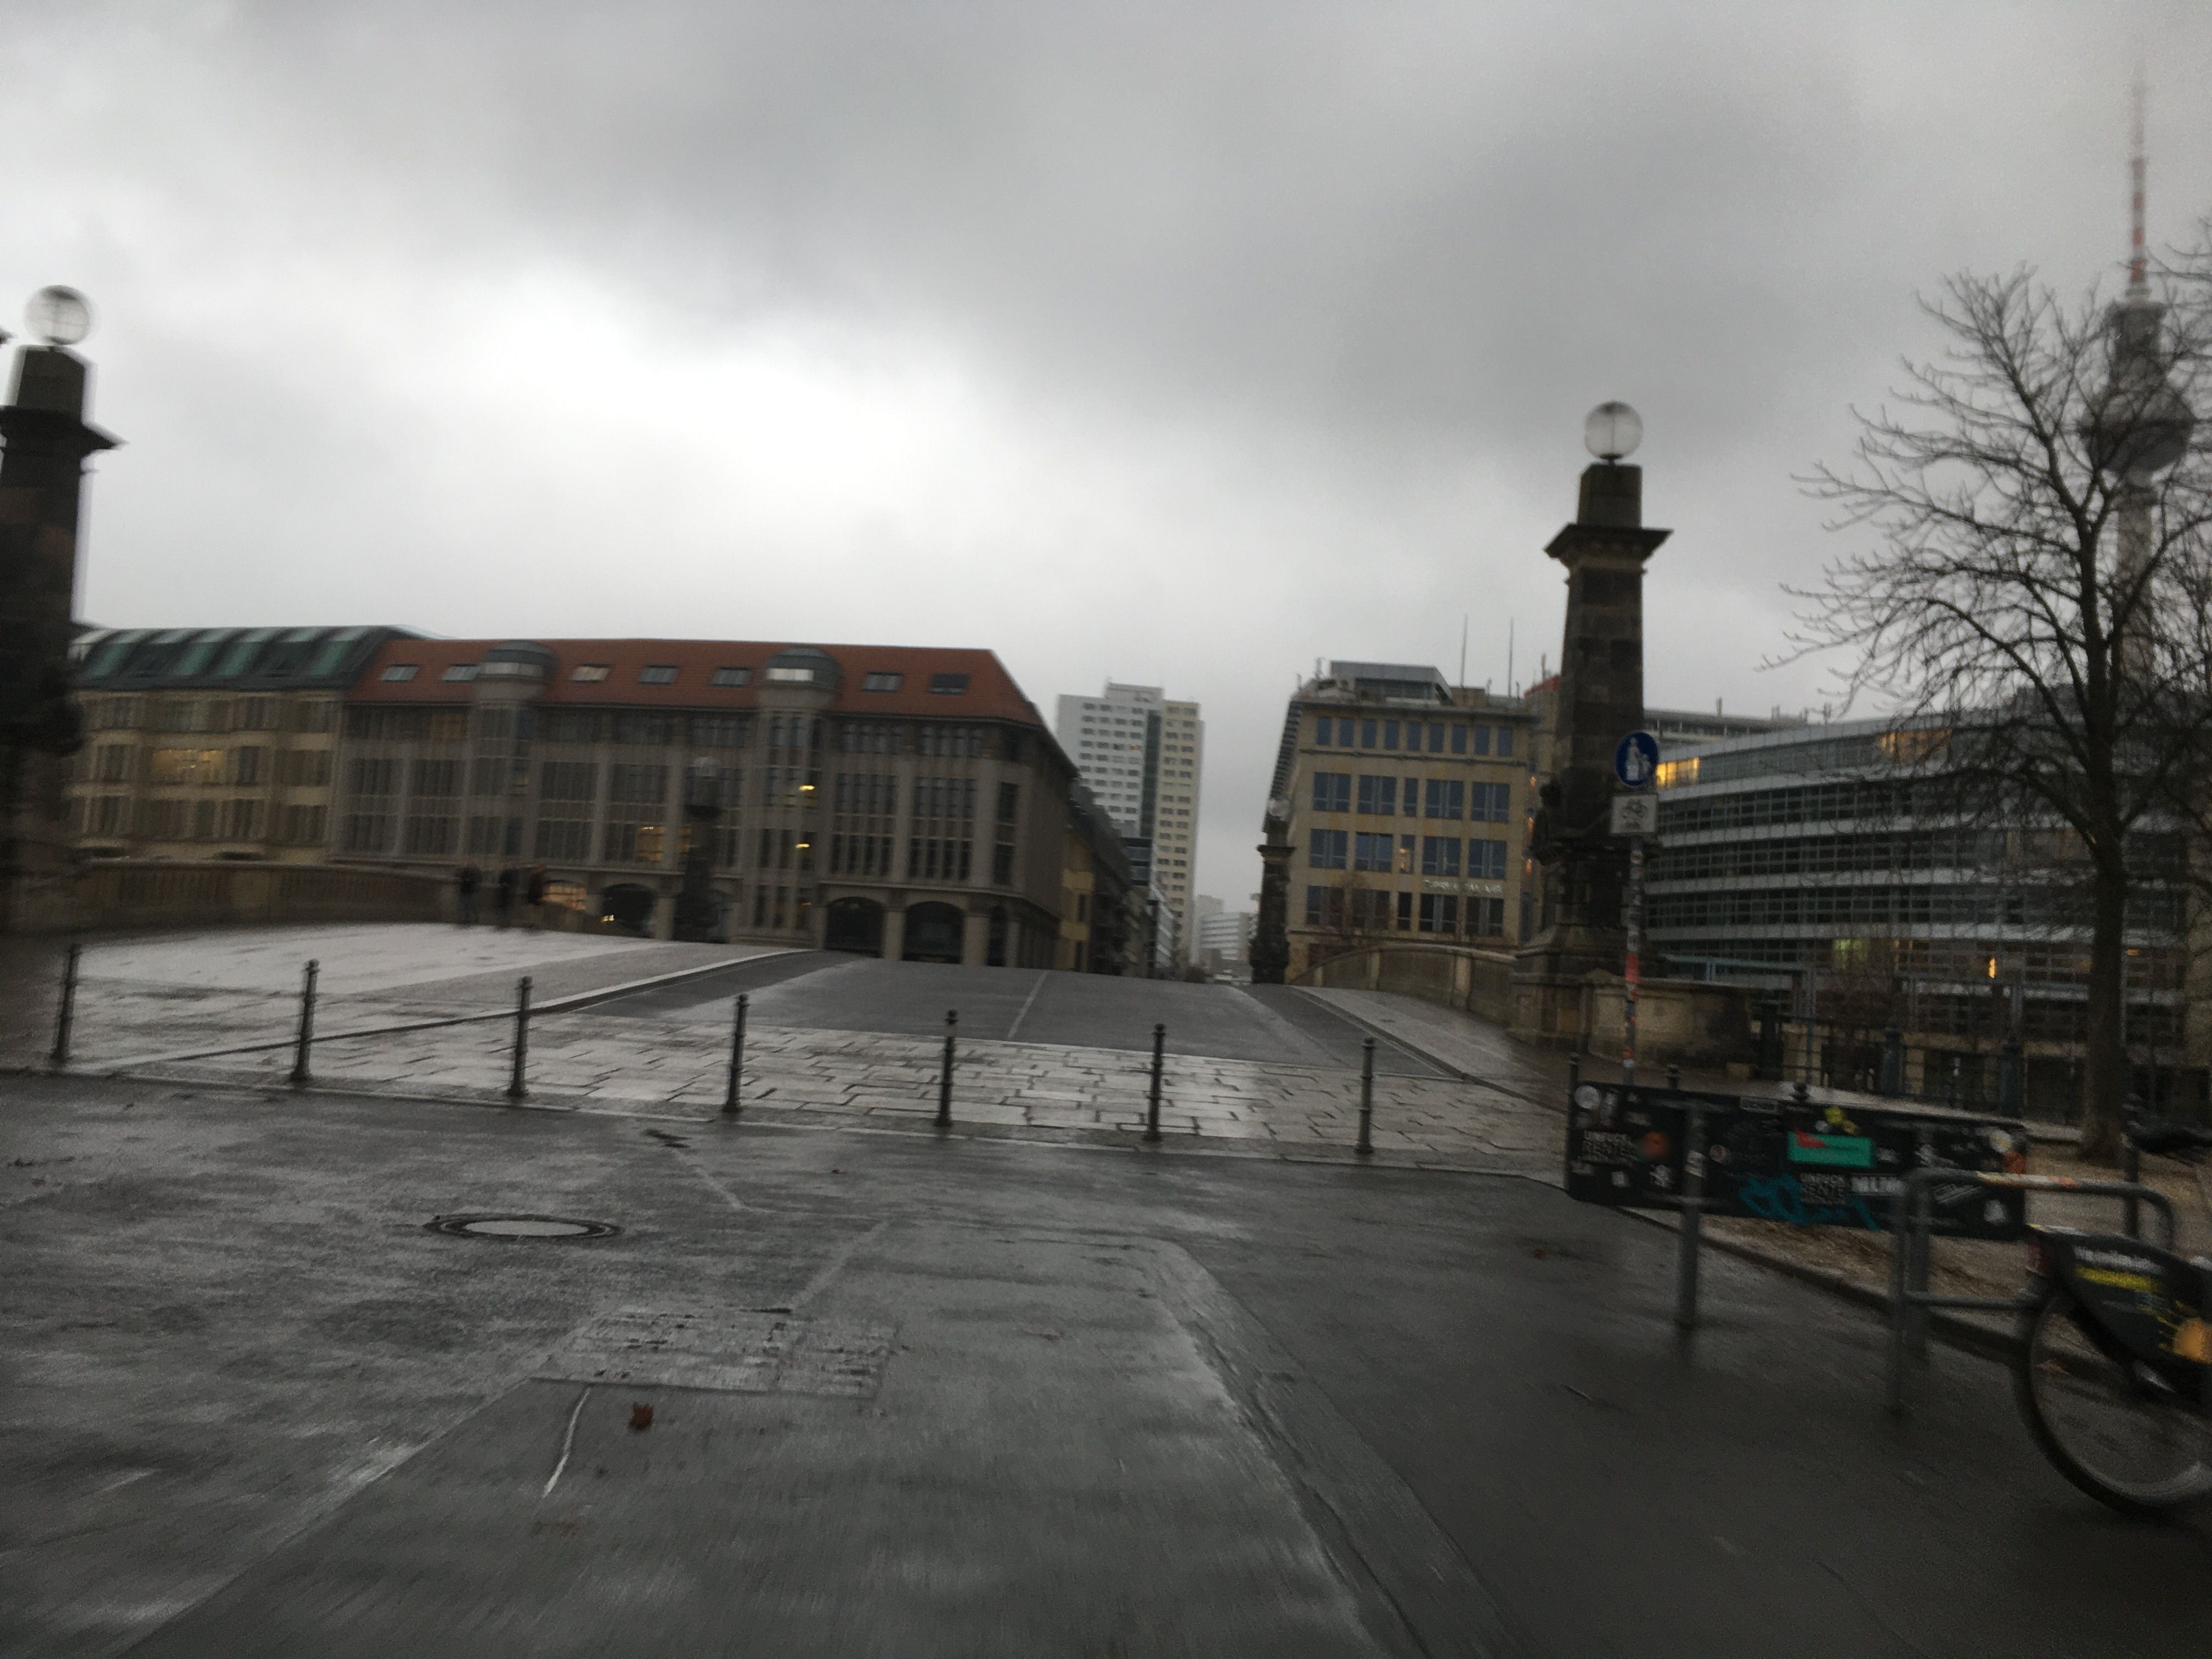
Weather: snowy
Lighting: day
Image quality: good
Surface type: walking surface
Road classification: footway, living_street
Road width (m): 13.0
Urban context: urban centre
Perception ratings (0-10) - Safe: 7.02, Lively: 5.58, Beautiful: 3.3, Boring: 7.71, Depressing: 6, Wealthy: 6.13